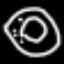
Label: donut